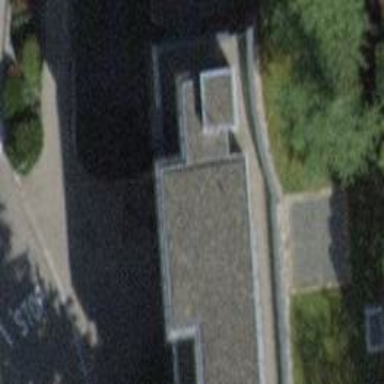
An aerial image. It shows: Flat roof forming part of building.